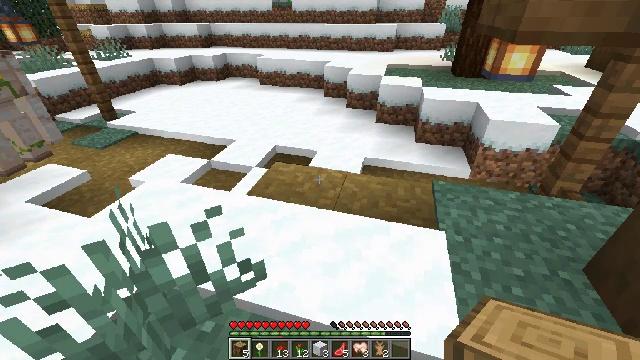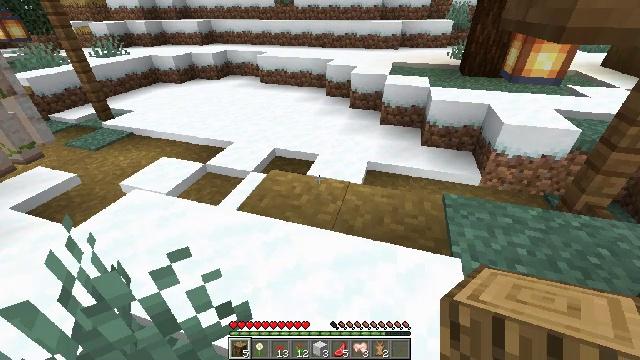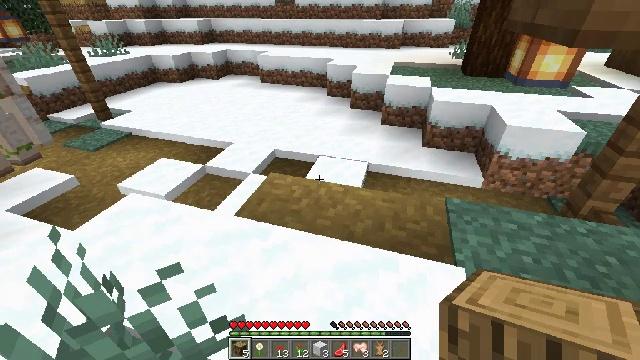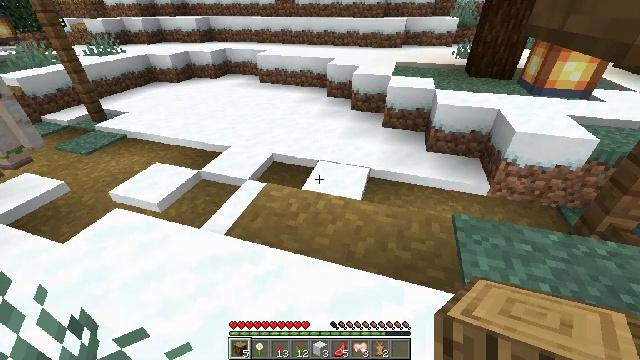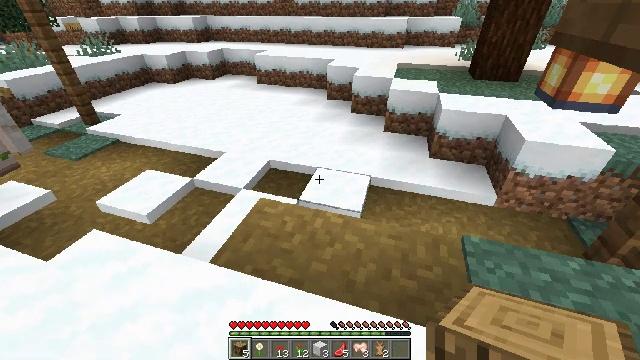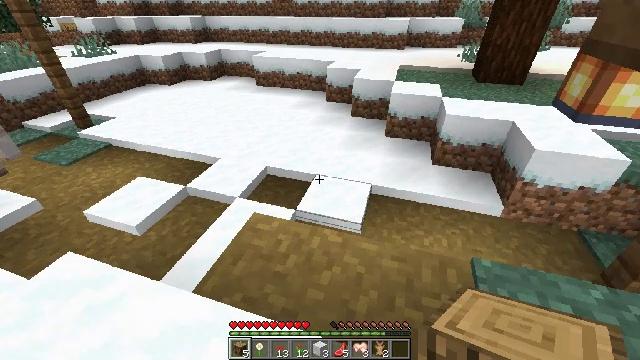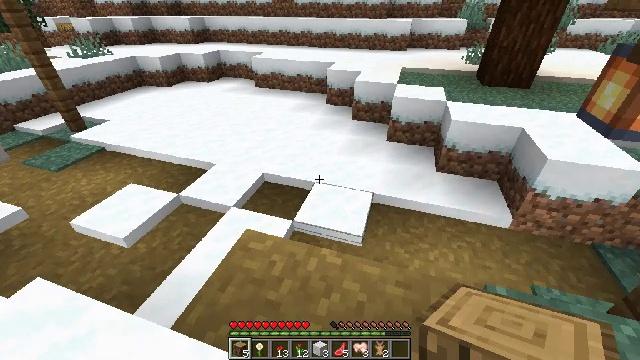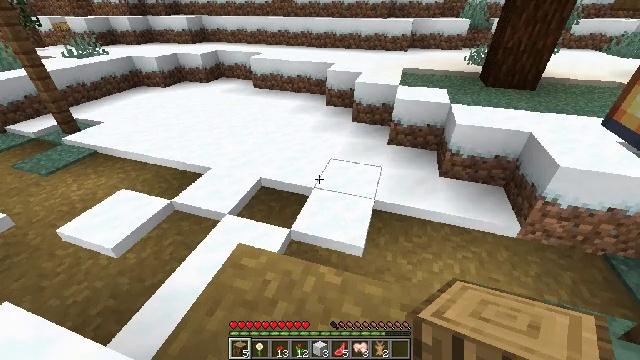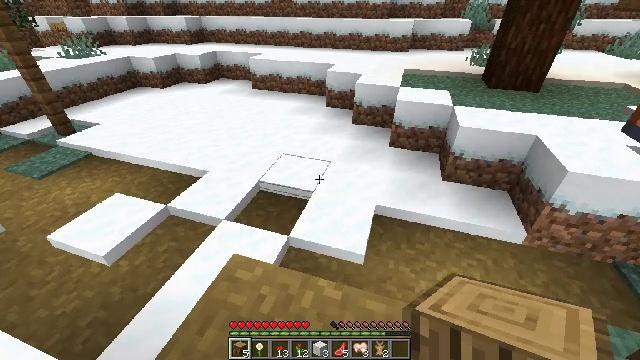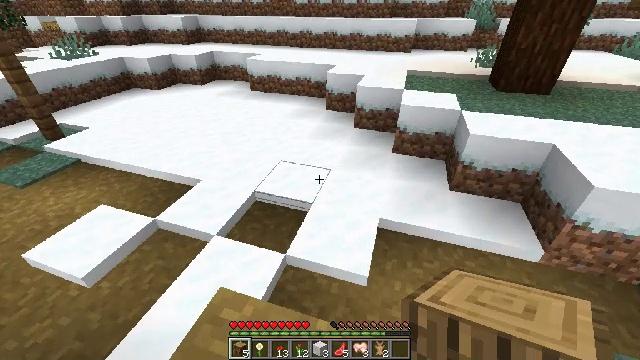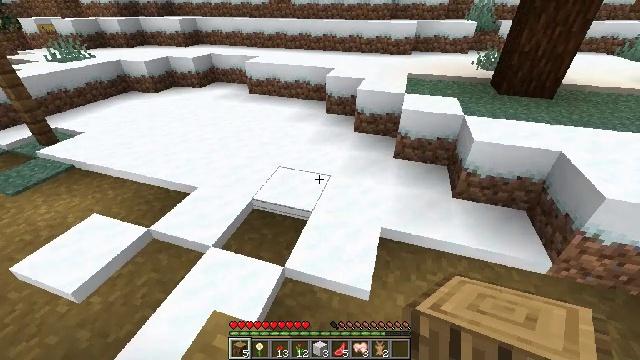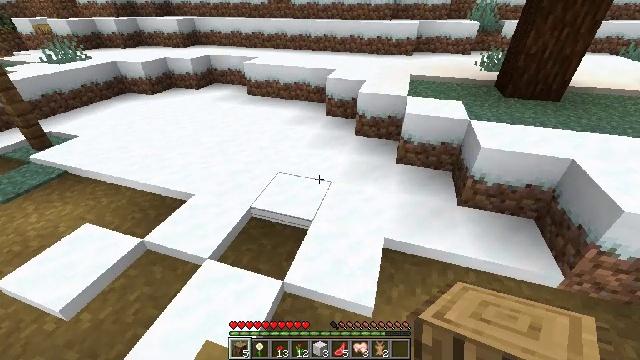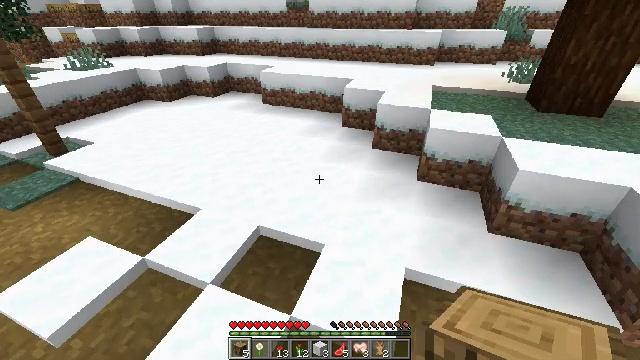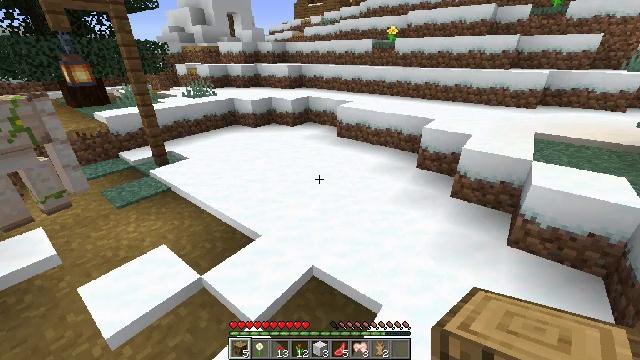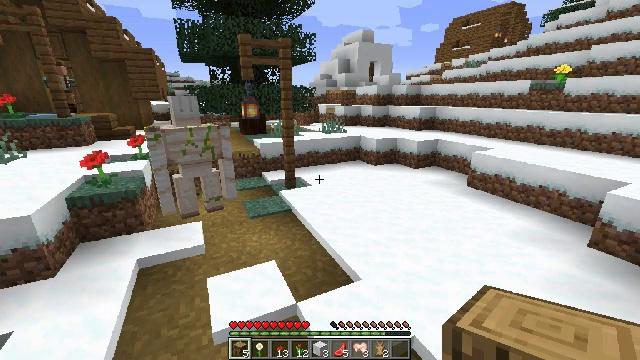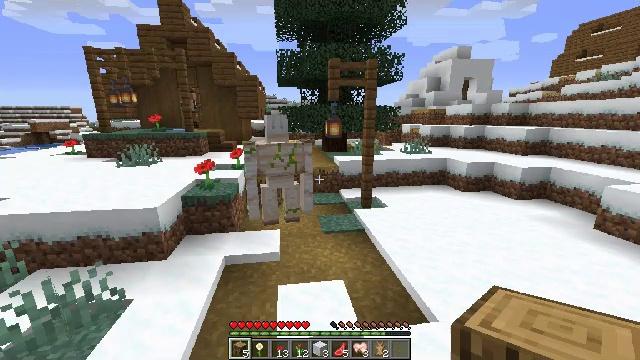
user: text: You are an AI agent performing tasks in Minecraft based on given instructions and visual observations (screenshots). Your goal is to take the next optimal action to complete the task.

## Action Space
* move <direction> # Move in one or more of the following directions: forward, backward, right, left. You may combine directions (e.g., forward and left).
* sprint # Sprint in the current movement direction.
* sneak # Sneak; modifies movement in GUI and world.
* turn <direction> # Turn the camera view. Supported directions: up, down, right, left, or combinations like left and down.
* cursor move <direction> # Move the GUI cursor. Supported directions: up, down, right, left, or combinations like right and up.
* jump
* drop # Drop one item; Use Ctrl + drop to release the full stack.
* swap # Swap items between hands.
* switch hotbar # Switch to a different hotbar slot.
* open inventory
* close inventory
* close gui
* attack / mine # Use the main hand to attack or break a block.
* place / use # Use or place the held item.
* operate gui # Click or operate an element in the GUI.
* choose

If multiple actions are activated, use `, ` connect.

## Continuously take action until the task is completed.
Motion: motion action
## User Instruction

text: Remove a rabbit from the inventory.
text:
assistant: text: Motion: move forward
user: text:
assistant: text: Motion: move forward
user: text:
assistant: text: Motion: move forward
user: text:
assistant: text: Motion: move forward
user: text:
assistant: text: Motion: move forward
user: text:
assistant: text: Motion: move forward
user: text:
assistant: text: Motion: move forward
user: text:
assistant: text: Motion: move forward
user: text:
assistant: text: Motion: move forward
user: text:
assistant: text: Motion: move forward
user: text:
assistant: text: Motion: move forward
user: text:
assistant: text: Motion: move forward, turn left and up
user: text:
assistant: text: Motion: move forward, turn left and up
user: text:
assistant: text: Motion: move forward, turn left and up
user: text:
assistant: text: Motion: move forward, turn left and up
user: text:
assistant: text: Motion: move forward, turn left and up
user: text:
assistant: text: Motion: move forward
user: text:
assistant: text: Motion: move forward
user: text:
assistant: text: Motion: move forward
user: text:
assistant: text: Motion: move forward
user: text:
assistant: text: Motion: move forward
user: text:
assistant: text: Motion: move forward
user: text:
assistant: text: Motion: move forward
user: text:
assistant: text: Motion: move forward
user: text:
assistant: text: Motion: move forward
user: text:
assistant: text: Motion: move forward, turn left
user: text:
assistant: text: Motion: move forward, turn left
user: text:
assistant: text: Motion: move forward, turn left and up
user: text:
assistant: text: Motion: move forward, turn left and up
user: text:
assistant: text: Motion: move forward, turn left and up